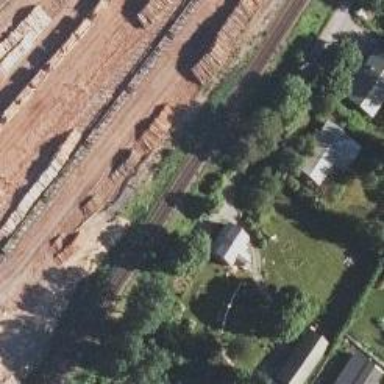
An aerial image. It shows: Continuous railway track.